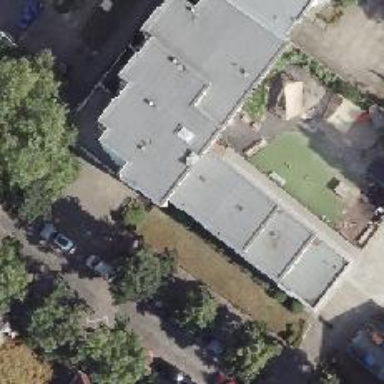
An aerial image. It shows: Kindergarten.